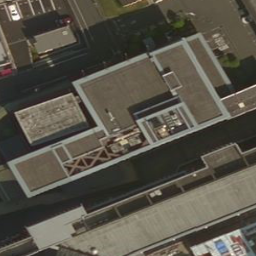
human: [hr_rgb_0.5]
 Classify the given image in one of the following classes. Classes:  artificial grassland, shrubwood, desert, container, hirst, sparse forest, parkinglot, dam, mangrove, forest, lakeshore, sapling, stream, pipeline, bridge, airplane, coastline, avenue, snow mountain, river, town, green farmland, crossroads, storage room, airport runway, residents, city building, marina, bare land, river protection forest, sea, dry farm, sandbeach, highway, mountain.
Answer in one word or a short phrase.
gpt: city building